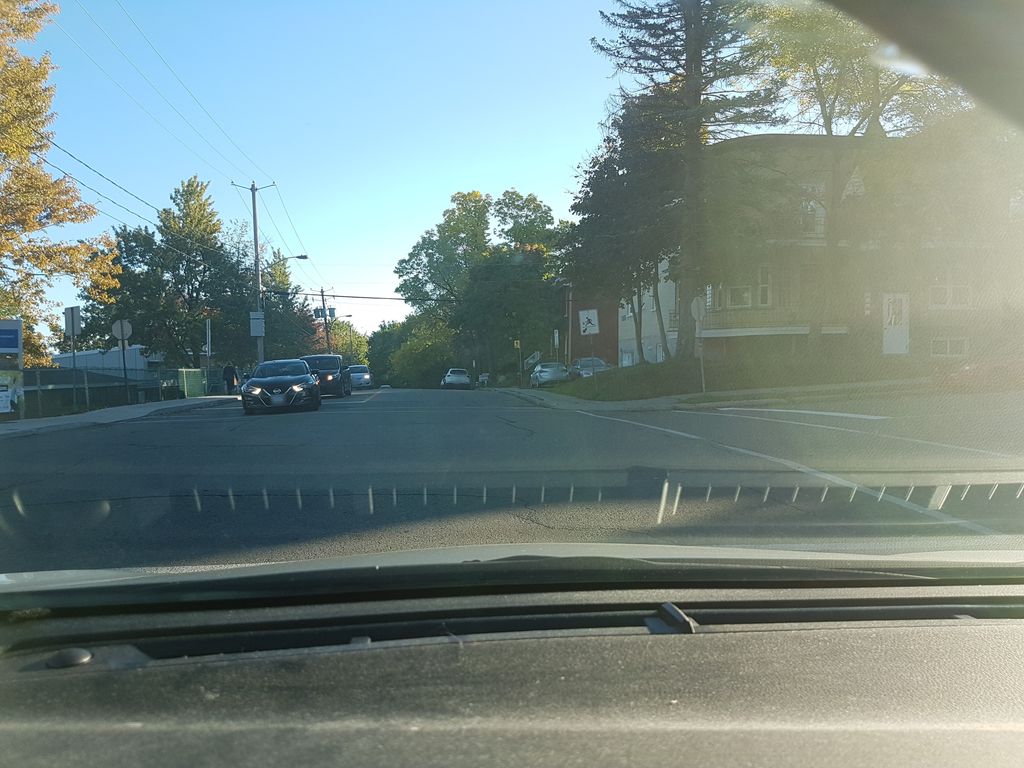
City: quebec_city